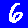
Digit: 6